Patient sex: M
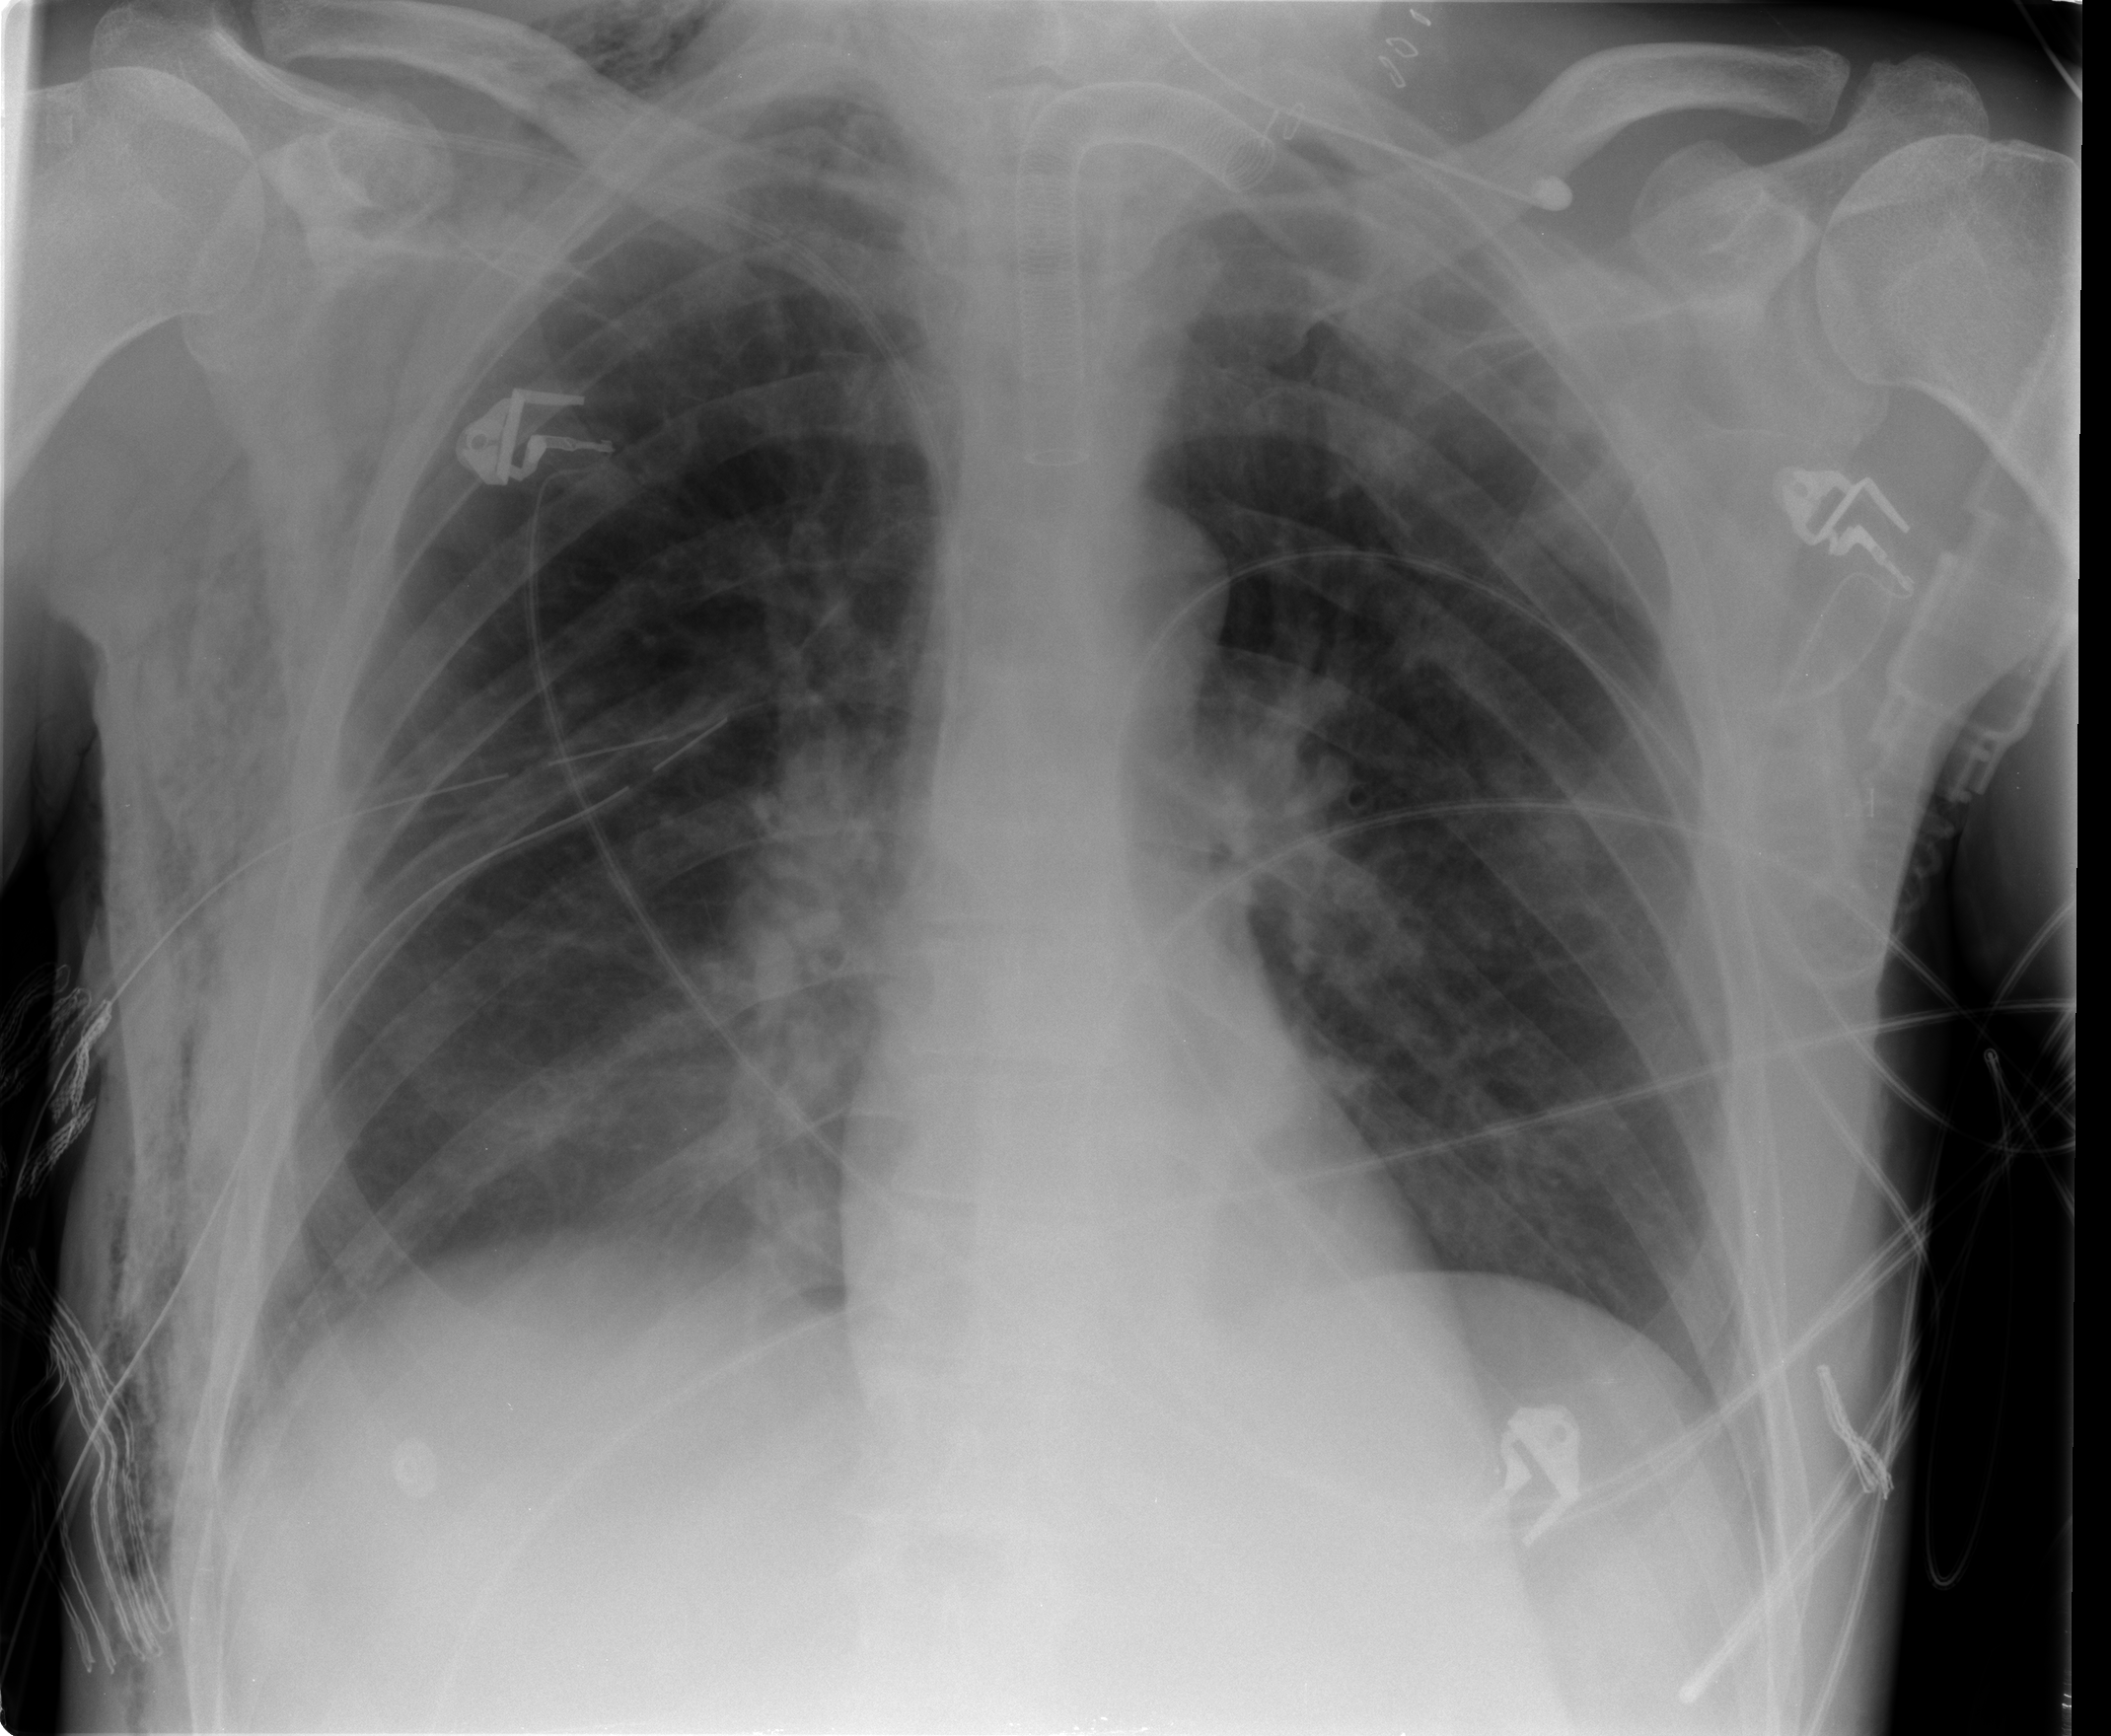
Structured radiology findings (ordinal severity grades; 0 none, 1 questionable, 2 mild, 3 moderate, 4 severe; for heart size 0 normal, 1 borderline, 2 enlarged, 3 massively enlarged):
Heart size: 0
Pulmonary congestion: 0
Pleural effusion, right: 0
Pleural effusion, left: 0
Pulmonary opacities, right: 0
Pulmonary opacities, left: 0
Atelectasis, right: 2
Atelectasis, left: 0